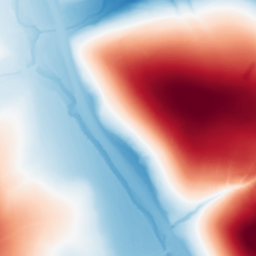
Category: trend_removal
Decomposition family: polynomial_high
Decomposition parameters: degree: 4
Upsampling method: quadratic
Upsampling parameters: scale: 2
Upsampling scale: 2